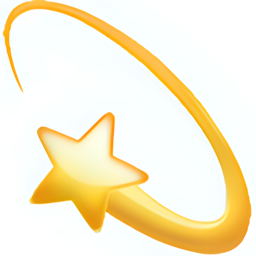
Name: dizzy symbol
Emoji: 💫
Group: Smileys & Emotion
Sub-group: emotion